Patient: sex F, age 66
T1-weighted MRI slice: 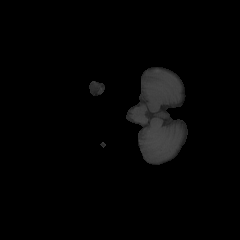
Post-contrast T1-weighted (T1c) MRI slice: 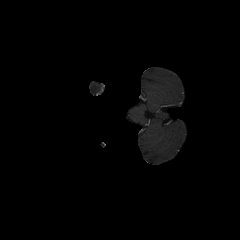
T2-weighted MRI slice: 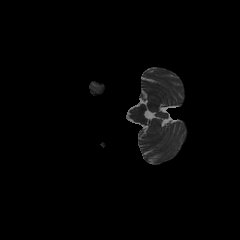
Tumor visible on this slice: no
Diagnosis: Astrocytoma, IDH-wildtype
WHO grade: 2